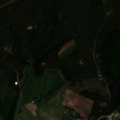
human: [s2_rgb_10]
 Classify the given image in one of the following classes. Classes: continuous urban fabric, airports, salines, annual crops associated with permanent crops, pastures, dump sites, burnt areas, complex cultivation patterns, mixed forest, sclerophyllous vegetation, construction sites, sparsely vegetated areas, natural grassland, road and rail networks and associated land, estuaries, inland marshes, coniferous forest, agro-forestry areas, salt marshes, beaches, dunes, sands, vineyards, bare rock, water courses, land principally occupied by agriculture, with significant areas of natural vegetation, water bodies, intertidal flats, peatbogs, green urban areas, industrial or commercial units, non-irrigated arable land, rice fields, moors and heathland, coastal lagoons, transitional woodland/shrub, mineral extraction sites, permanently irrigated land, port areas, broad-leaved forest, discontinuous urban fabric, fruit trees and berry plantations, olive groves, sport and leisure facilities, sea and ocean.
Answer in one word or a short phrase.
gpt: non-irrigated arable land, land principally occupied by agriculture, with significant areas of natural vegetation, coniferous forest, transitional woodland/shrub